Два одинаковых маленьких шарика упруго сталкиваются (см. рисунок).  Известны их скорости $v_{1}$ и $v_{2}$ до столкновения и угол $\alpha$ между ними (причем $v_{1} \neq v_{2}$).
Найдите максимально возможный угол $\beta$ разлета частиц после столкновения.
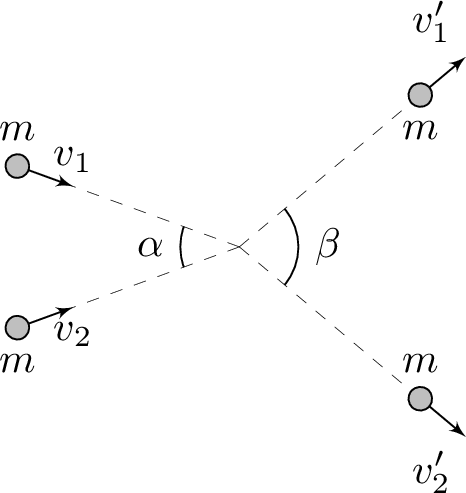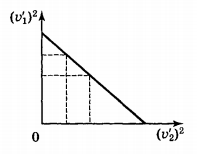
Решение: Запишем закон сохранения импульса для сталкивающихся частиц:$$\vec{v}_{1}+\vec{v}_{2}=\vec{v}_{1}^{\prime}+\vec{v}_{2}^{\prime}. \qquad (1)$$Возведя уравнение $(1)$ в квадрат и учитывая закон сохранения энергии, получим$$\left(\vec{v}_{1}, \vec{v}_{2}\right)=\left(\vec{v}_{1}^{\prime}, \vec{v}_{2}^{\prime}\right) \text { или } v_{1} v_{2} \cos \alpha=v_{1}^{\prime} v_{2}^{\prime} \cos \beta.$$Отсюда $\cos \beta=\frac{v_{1} v_{2}}{v_{1}^{\prime} v_{2}^{\prime}} \cos \alpha$. Угол $\beta$ будет максимальным, когда произведение $v_{1}^{\prime} v_{2}^{\prime}$ максимально. Из закона сохранения энергии следует$$v_{1}^{\prime 2}+v_{2}^{\prime 2}=\mathrm{const}.\qquad(2)$$Изобразим функцию $(2)$ на рисунке.  Из всех прямоугольников с заданным периметром максимальной площадью обладает квадрат. Следовательно, произведение $v_{1}^{\prime} v_{2}^{\prime}$ максимально при $v_{1}^{\prime}=v_{2}^{\prime}$. Отсюда $\beta_{\max }=\arccos \left(\frac{2 v_{1} v_{2}}{v_{1}^{2}+v_{2}^{2}} \cos \alpha\right)$.
Ответ: $$ \beta_{\max }=\arccos \left(\frac{2 v_{1} v_{2}}{v_{1}^{2}+v_{2}^{2}} \cos \alpha\right). $$
Темы:
T, Механика, Соударения, Всероссийские, Система центра масс